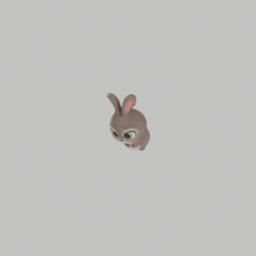
Label: animals